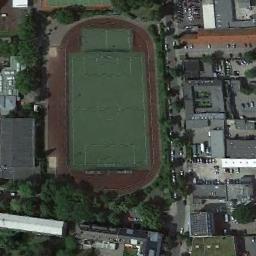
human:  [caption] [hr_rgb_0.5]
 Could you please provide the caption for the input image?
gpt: The green space of track and field is not rectangular .

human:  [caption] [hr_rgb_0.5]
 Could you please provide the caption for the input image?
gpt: A track and field is built in the middle of a residential area, Surrounded by a lot of vegetation .

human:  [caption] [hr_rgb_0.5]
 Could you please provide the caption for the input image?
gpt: There are many buildings next to the ground track field .

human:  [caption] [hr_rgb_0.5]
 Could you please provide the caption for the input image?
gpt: The ground track field is surrounded by some trees and houses arranged neatly .

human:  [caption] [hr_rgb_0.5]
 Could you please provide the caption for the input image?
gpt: There are many buildings beside the ground track filed with a red track .